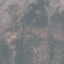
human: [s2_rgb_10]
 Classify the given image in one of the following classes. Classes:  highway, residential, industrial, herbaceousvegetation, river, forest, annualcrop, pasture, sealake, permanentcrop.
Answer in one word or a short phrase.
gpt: HerbaceousVegetation